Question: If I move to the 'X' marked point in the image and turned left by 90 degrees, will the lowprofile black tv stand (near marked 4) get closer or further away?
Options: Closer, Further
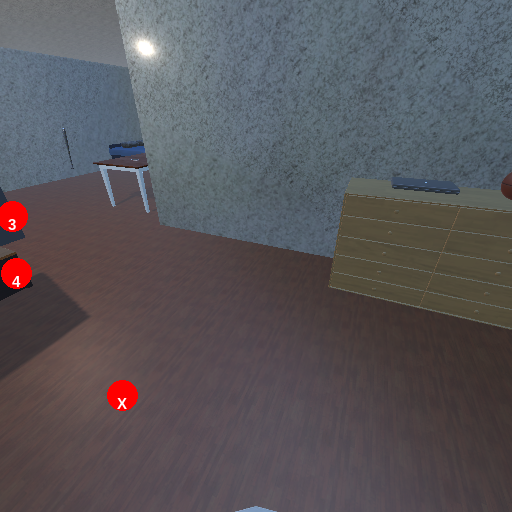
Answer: Closer